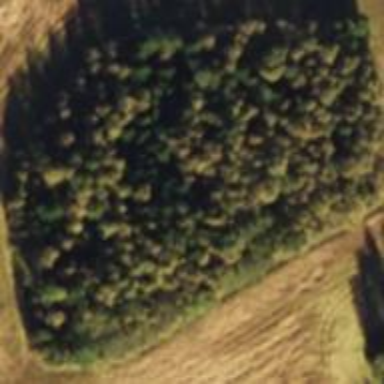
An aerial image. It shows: Forest area.